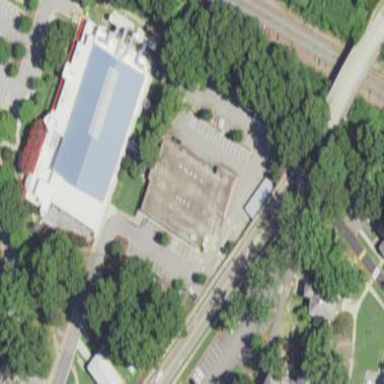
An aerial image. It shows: Community center building.